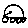
Label: car